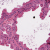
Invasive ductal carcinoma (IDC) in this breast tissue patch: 0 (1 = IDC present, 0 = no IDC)